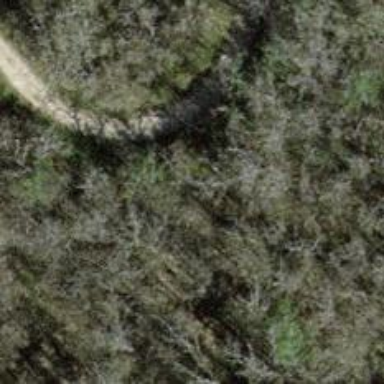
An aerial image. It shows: Path with excellent visibility for trail.